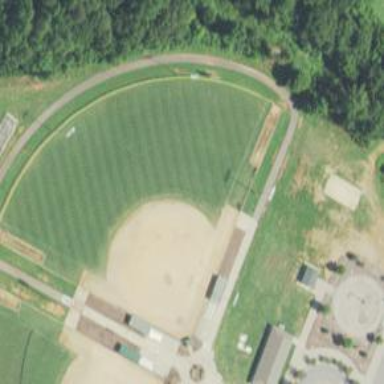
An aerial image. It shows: Baseball pitch for leisure land activities.